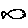
Label: fish